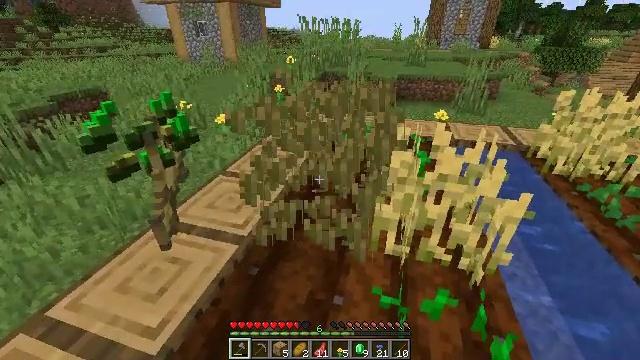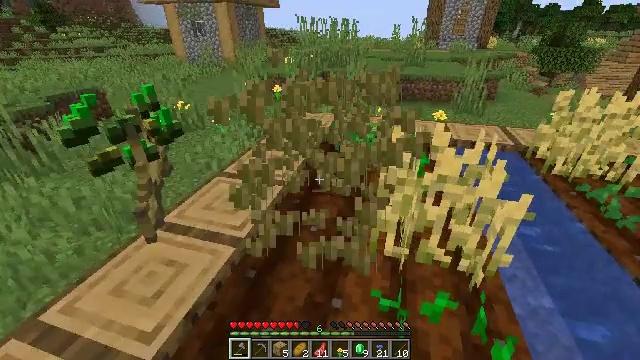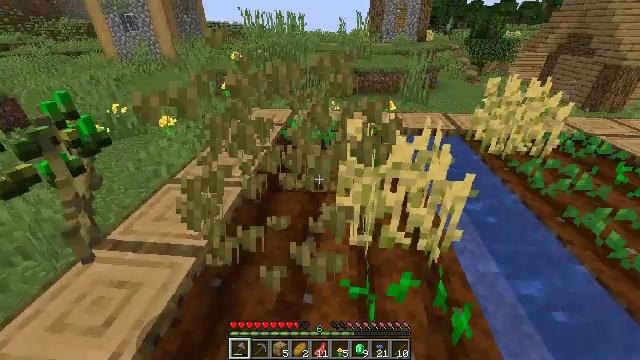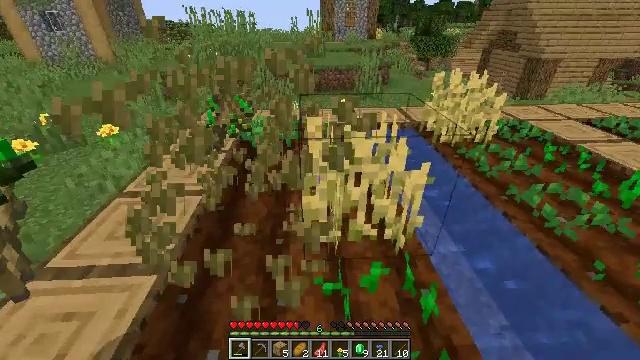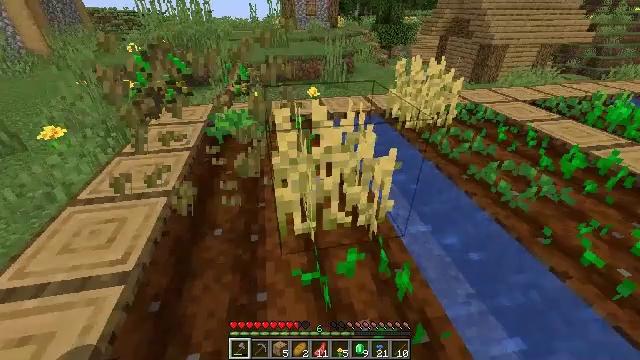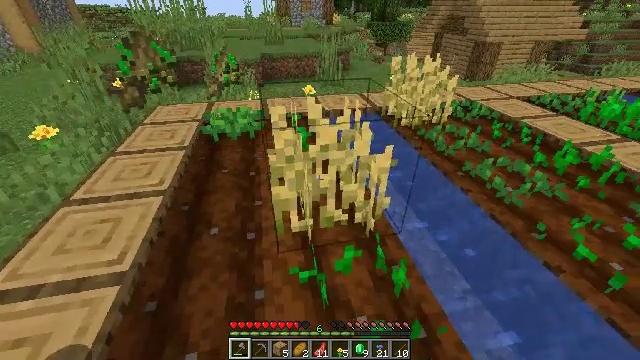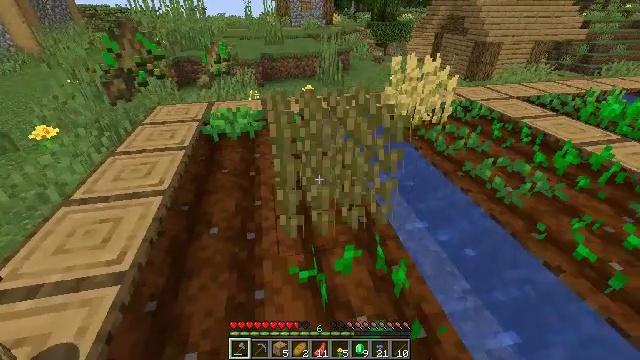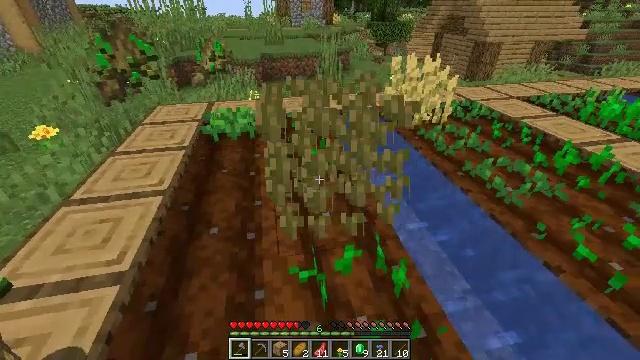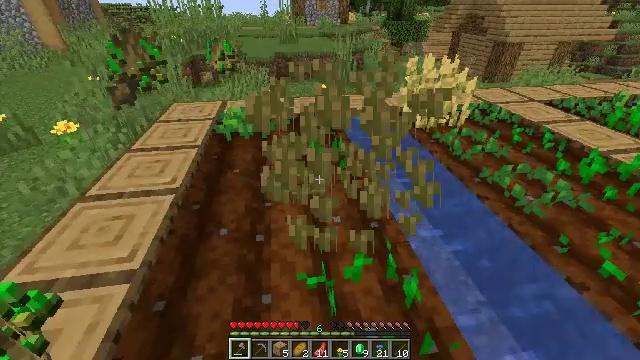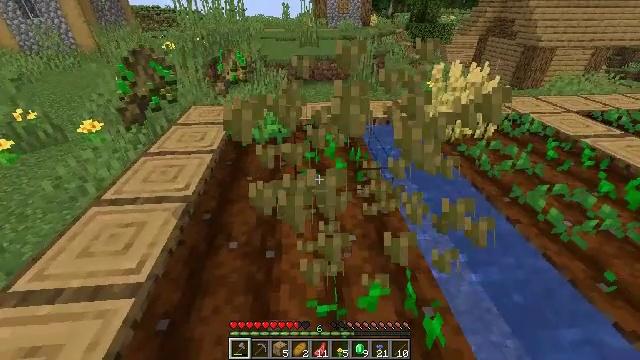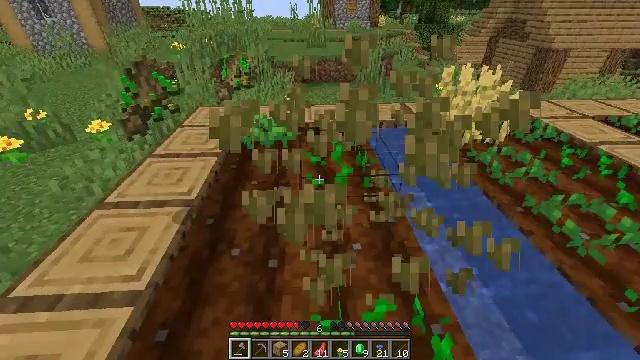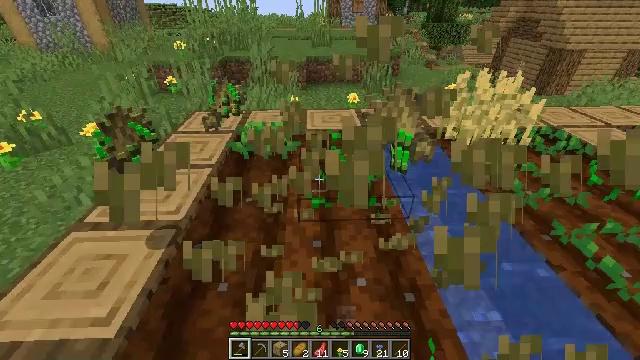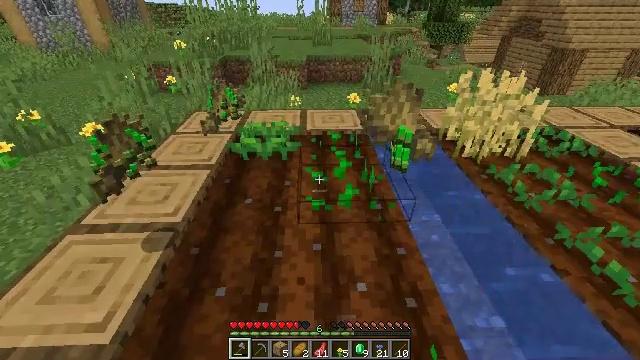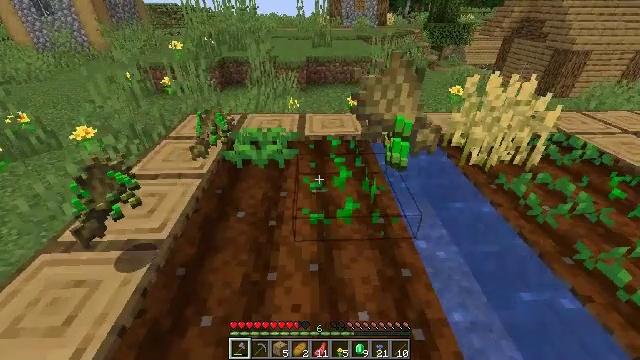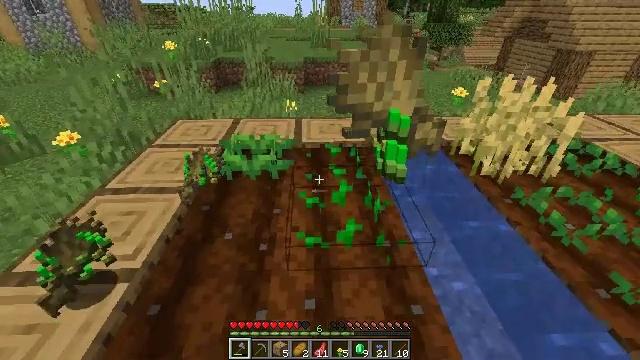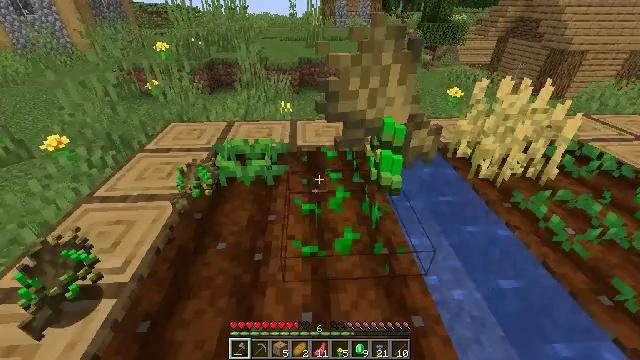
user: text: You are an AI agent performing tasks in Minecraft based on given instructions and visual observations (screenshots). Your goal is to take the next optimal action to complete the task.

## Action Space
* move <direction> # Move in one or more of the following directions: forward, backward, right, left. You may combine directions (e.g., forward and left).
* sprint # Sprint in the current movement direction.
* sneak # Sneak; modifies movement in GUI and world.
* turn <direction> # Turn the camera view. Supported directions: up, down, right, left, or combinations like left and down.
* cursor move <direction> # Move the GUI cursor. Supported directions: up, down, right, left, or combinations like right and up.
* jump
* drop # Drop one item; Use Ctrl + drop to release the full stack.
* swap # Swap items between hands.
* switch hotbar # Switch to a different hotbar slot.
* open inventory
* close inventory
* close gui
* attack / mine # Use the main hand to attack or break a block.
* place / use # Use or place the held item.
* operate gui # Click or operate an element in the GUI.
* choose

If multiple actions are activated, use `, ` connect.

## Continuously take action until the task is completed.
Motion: motion action
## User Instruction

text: Break the mature wheat plants.
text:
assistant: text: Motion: no_op
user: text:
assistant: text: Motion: turn right and down
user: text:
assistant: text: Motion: turn right
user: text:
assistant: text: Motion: turn right and down
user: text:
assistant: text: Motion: no_op
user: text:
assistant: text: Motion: attack / mine
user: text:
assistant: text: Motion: attack / mine
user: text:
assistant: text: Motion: move forward, turn left
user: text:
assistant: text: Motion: move forward, turn left
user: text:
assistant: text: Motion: move forward, turn left
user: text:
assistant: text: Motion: move forward, turn left
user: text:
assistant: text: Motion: move forward
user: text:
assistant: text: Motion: move forward
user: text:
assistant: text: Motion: move forward
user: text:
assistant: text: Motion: move forward, turn right
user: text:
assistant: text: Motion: move forward
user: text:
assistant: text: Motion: move forward
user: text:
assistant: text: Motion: move forward
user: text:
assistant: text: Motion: move forward
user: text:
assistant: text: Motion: move forward
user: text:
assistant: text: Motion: move forward, turn right
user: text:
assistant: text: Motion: move forward, turn right
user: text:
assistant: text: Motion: move forward
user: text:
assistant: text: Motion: move forward, turn right
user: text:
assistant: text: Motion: move forward, turn right
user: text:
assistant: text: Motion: move forward and move left, turn right and down
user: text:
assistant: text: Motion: move forward and move left, turn right and down
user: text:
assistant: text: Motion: move forward and move left, turn right
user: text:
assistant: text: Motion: move forward and move left, turn right
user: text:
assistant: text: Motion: move forward and move left, turn right